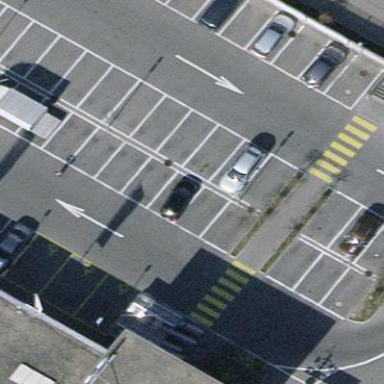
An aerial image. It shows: Parking aisle designated as service road.